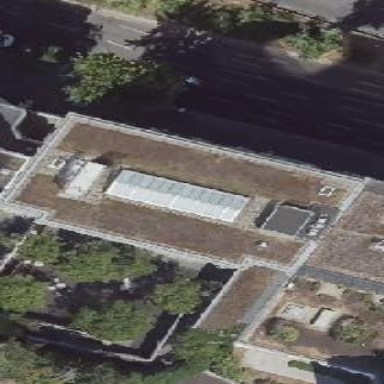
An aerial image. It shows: Office building with flat roof.